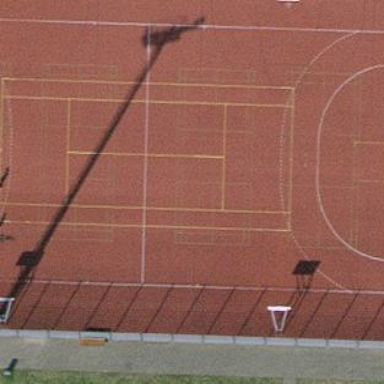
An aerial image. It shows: Basketball court in the leisure land pitch.